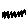
Label: zigzag